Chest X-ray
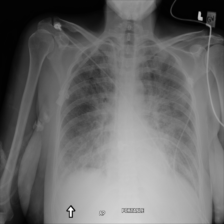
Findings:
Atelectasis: negative
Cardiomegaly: negative
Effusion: positive
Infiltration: positive
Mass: negative
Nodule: negative
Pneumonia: negative
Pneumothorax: negative
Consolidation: negative
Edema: positive
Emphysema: negative
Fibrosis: negative
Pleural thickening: negative
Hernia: negative